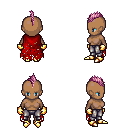
a pixel art fantasy rpg character, female body template, human, dark skin, red tattered cape, metal pants, pink mohawk hairstyle, gold gloves, gold boots, four views (front, back, left, right), 2x2 character sprite sheet, small pixel art, hard edges, no anti-aliasing